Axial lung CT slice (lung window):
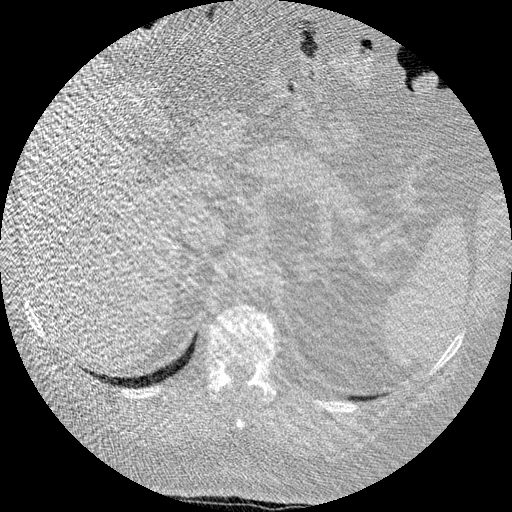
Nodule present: no